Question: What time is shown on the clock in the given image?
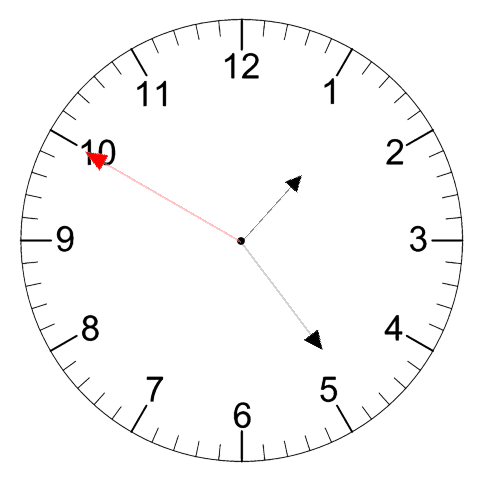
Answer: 01:23:50